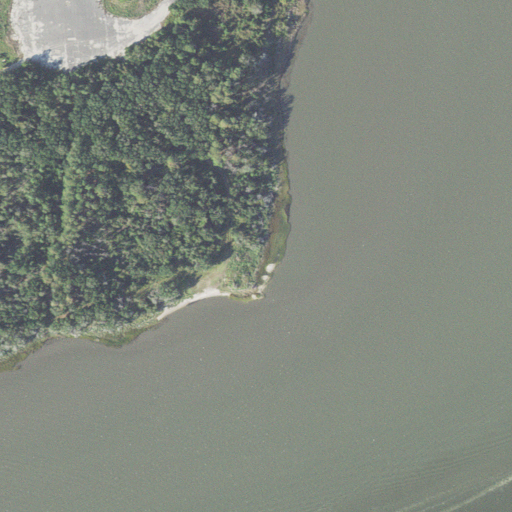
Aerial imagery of cape in North Carolina named Guthrie Point containing open water, evergreen forest, mixed forest, herbaceous wetlands, high intensity development, shrub, woody wetlands, low intensity development, and medium intensity development